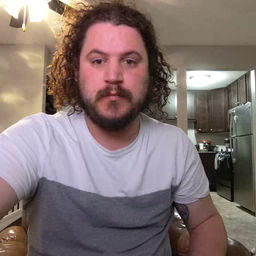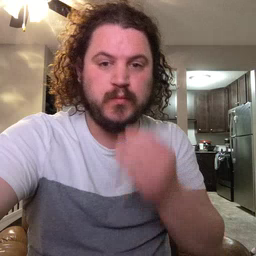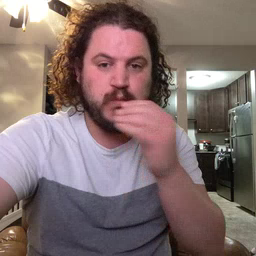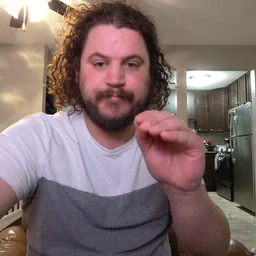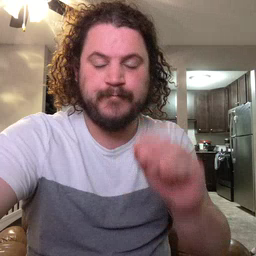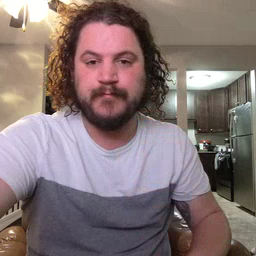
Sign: kiss